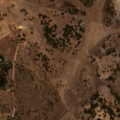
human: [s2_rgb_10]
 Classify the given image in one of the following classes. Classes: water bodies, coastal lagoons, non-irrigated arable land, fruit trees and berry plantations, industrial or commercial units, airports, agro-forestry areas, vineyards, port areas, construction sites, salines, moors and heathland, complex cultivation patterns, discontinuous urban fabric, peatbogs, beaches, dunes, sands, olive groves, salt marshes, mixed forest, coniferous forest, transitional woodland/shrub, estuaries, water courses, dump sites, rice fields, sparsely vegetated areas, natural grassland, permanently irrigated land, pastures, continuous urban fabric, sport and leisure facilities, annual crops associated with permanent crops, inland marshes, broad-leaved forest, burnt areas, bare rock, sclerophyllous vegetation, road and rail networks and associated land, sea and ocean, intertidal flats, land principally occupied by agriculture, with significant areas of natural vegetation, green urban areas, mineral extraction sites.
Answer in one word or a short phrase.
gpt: pastures, agro-forestry areas, transitional woodland/shrub